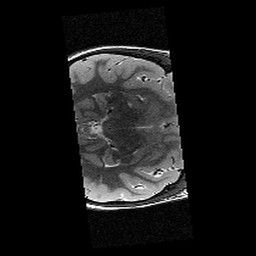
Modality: T2w
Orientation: axial
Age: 11
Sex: female
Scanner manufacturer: siemens
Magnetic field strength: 3 T
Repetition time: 9.23 s
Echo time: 0.067 s